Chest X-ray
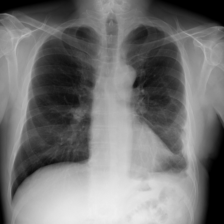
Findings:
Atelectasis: negative
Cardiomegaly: negative
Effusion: negative
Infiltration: positive
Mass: negative
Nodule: negative
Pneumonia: negative
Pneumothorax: negative
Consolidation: negative
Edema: negative
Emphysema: negative
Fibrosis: negative
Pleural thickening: positive
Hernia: negative